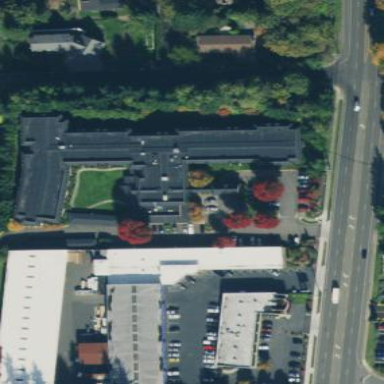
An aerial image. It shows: Building that serves as nursing home.